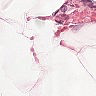
Metastatic tissue present: no